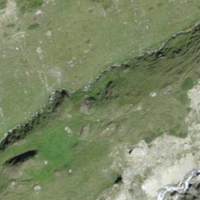
EUNIS habitat code: 26
Species observed at this site:
Lysandra coridon
Cyaniris semiargus
Erebia melampus